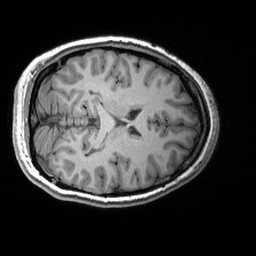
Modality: T1w
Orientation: axial
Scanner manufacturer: siemens
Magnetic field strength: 3 T
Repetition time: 2.53 s
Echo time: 0.00299 s